Interaction volume radius: 10 \u00c5
Interaction volume height: 10 \u00c5
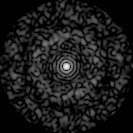
Disorder parameter: 0.8179